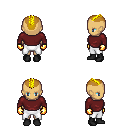
a pixel art fantasy rpg character, female body template, human, tanned skin, maroon long-sleeve shirt, white pants, blonde short mohawk hairstyle, gold gloves, black shoes, four views (front, back, left, right), 2x2 character sprite sheet, small pixel art, hard edges, no anti-aliasing